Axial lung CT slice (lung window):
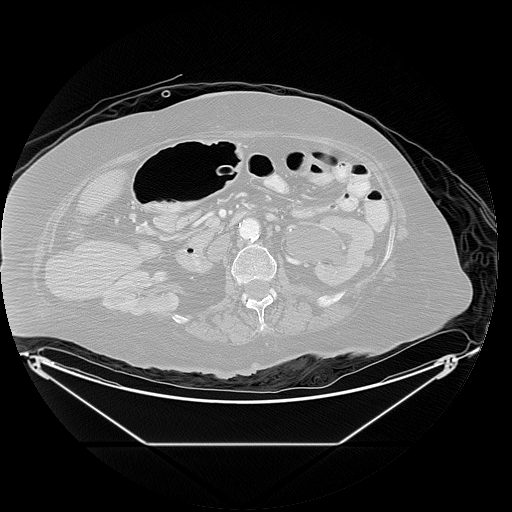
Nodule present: no